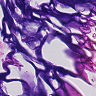
Metastatic tissue present: no